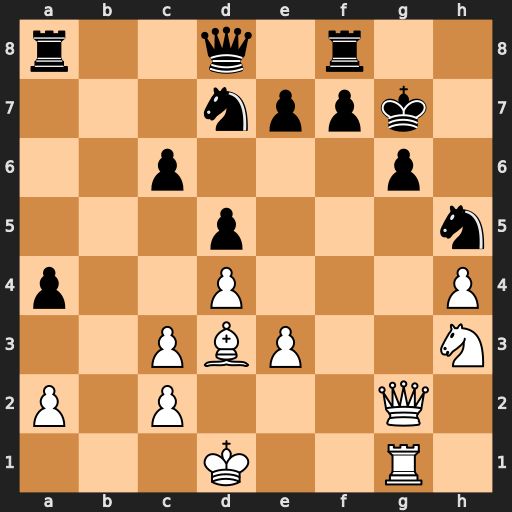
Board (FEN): r2q1r2/3nppk1/2p3p1/3p3n/p2P3P/2PBP2N/P1P3Q1/3K2R1
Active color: w
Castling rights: -
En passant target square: -
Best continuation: Bxg6 Rg8 Bxh5+ Kh8 Ng5